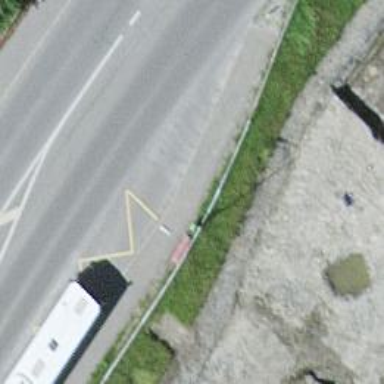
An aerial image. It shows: Bus stop with platform for public transport.